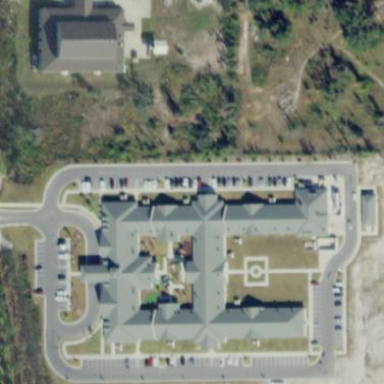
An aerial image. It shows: Nursing home.